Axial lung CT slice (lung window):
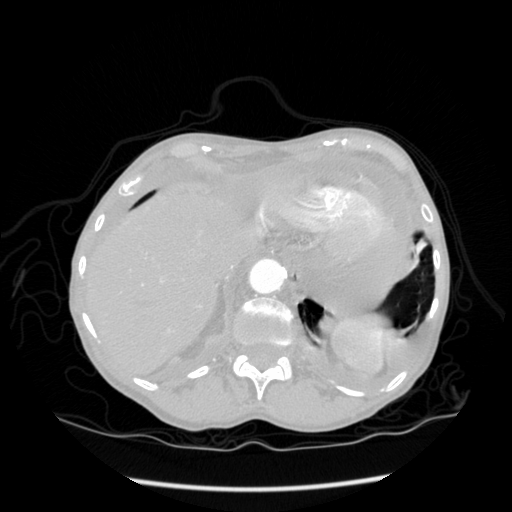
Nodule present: no